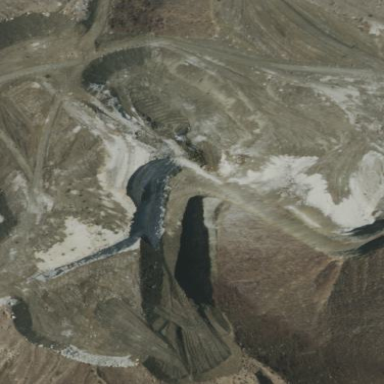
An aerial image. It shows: Historic quarry.